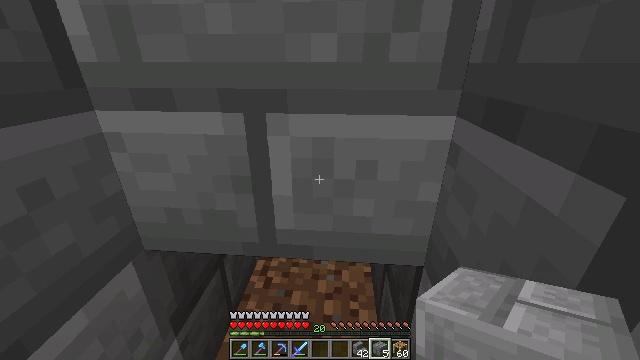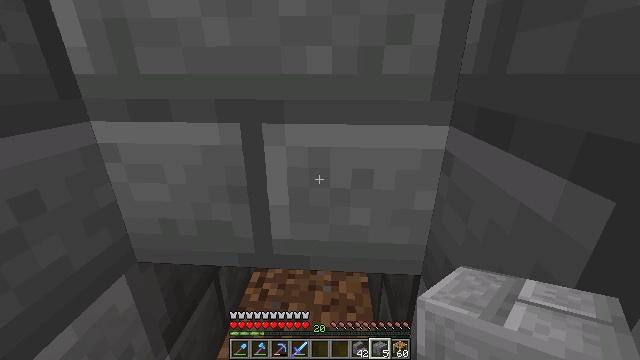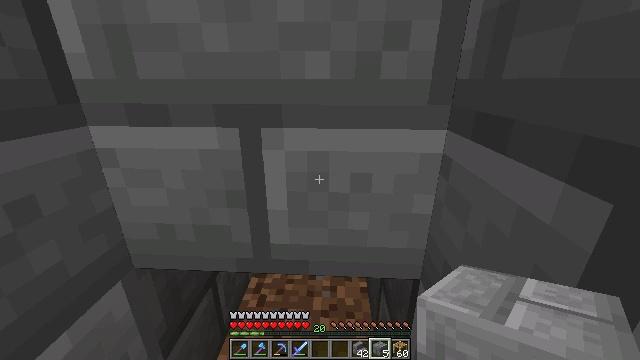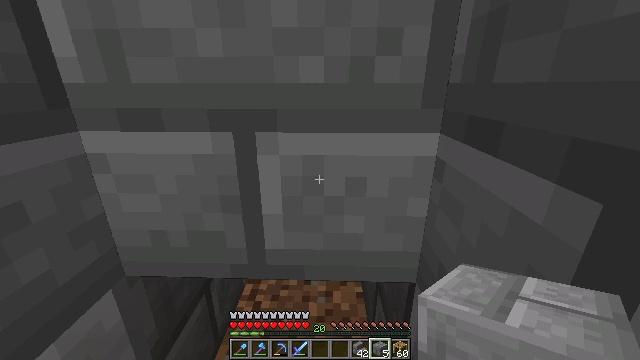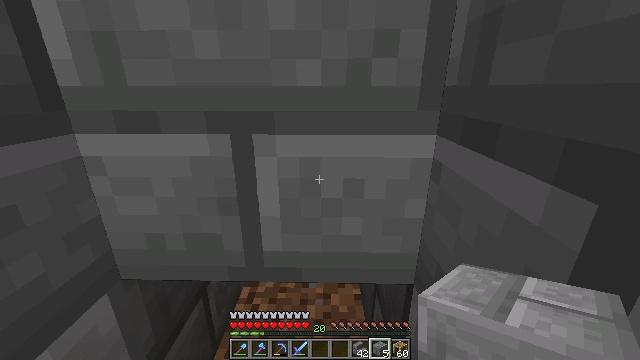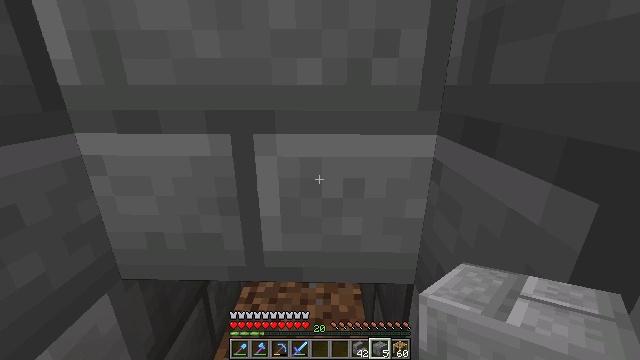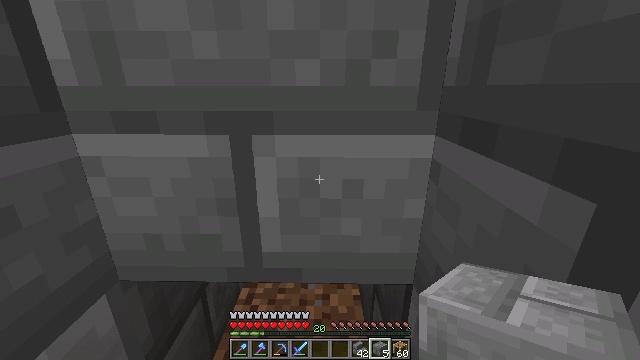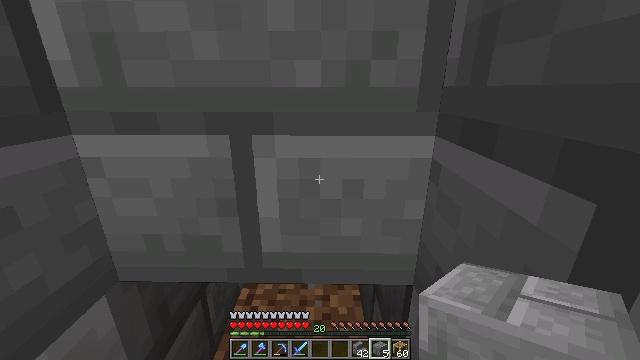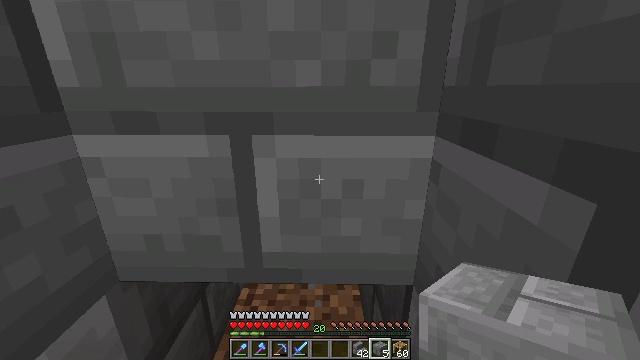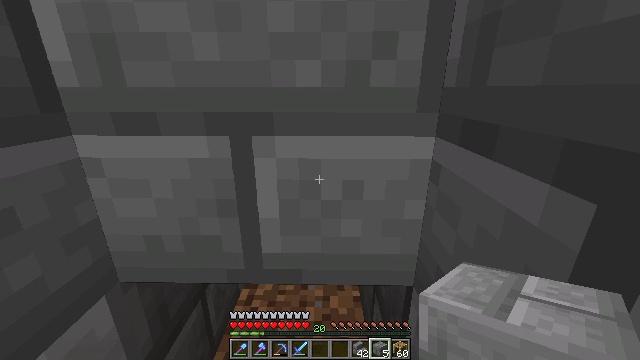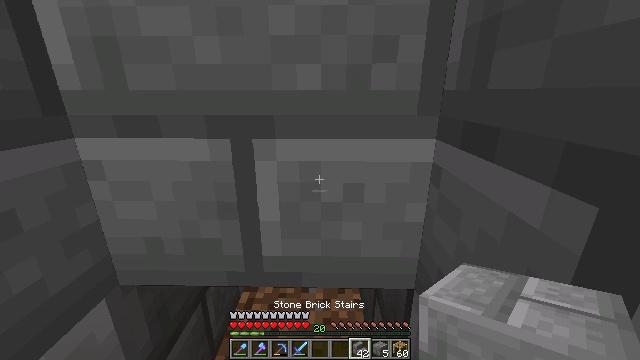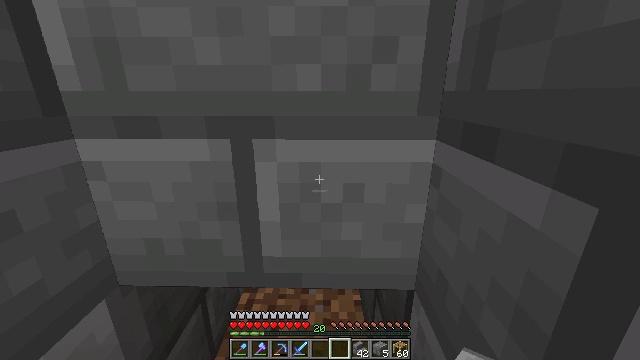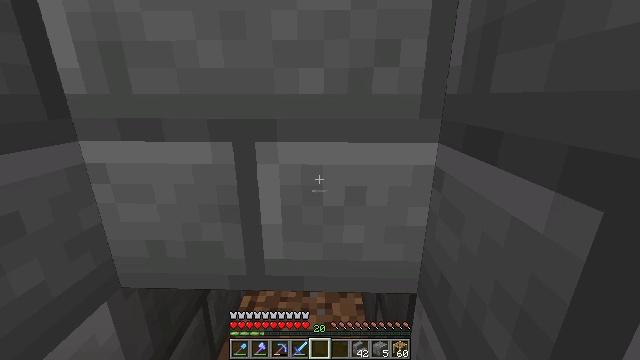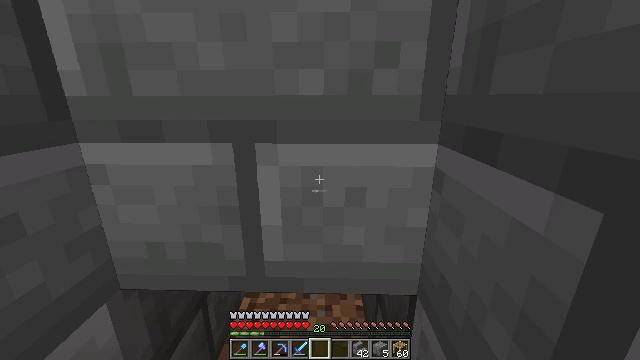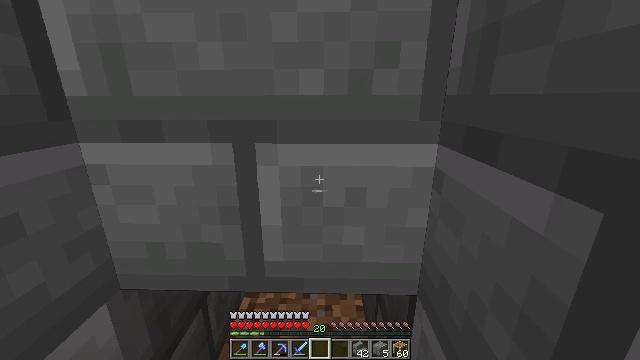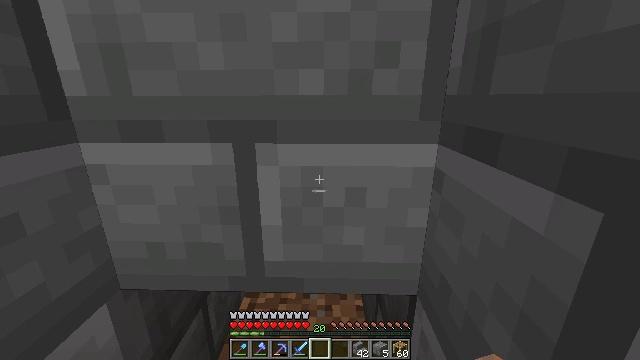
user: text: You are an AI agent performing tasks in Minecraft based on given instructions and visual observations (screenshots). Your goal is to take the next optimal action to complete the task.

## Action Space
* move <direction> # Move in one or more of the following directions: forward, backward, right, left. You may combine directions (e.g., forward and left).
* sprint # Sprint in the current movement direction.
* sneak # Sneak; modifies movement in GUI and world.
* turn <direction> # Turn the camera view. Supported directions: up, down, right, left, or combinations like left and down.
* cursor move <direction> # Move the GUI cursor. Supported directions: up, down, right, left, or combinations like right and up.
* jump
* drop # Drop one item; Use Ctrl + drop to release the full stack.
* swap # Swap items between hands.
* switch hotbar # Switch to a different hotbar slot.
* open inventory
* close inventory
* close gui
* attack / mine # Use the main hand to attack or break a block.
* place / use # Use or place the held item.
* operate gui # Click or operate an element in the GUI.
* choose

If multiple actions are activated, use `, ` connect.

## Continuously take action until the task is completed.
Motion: motion action
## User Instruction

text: Retrieve the stone bricks from an old building.
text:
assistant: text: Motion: move back, turn right and up
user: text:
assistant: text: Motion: turn up
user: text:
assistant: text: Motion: turn right and up
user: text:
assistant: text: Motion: no_op
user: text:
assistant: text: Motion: no_op
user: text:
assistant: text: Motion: no_op
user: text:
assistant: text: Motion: no_op
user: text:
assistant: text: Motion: no_op
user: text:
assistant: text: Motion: no_op
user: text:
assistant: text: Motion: no_op
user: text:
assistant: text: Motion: no_op
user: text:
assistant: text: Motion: no_op
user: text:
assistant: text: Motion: no_op
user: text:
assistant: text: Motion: no_op
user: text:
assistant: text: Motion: no_op
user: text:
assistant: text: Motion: no_op
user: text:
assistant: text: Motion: no_op
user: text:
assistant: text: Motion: no_op
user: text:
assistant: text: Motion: no_op
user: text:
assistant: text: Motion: no_op
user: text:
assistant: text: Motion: no_op
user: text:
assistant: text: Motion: no_op
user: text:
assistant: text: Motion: no_op
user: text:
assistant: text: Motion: no_op
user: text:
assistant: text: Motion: no_op
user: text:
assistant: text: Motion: no_op
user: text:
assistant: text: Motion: no_op
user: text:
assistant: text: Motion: no_op
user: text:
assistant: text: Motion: no_op
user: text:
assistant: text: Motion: no_op